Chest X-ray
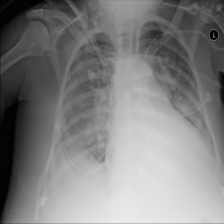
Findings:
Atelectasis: negative
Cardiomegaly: negative
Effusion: negative
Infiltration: negative
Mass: negative
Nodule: negative
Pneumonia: negative
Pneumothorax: negative
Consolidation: negative
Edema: negative
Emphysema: negative
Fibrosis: negative
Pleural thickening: negative
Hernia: negative